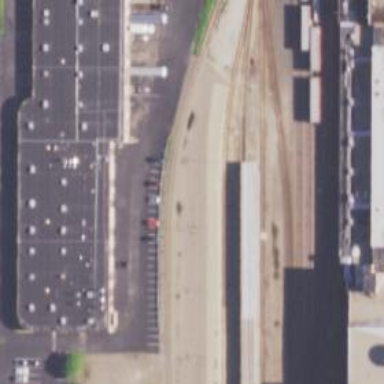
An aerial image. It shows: Railway stop.